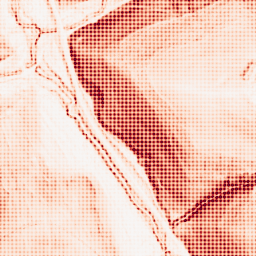
Category: morphological
Decomposition family: morphological_gradient
Decomposition parameters: size: 3
shape: square
Upsampling method: sinc_blackman
Upsampling parameters: scale: 8
kernel_size: 8
Upsampling scale: 8